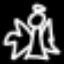
Label: angel